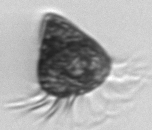
Label: Ciliophora